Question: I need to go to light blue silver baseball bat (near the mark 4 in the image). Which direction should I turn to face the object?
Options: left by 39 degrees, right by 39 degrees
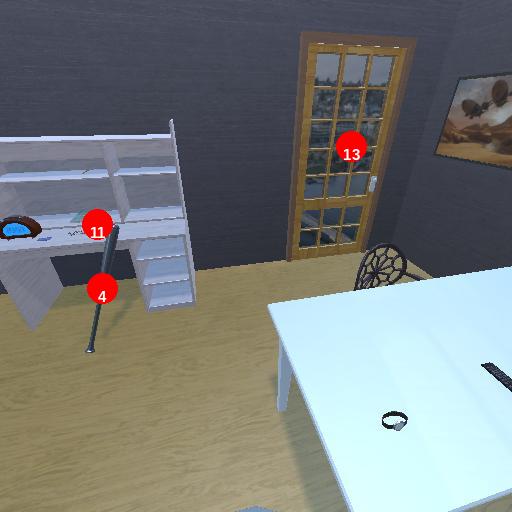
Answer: left by 39 degrees